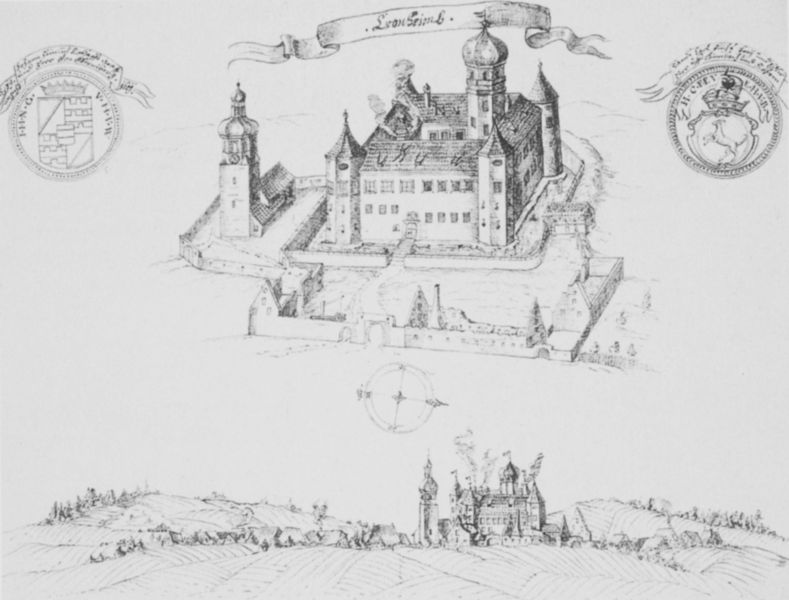
Titel: Schloss Cronheim
Standort: Gunzenhausen (EU - D - Bayern)
Schlagwörter: weiß, schwarz, zeichnung, schloss, felder, kirche, papier, ansicht, mauer, architecture, palace, steps, white, black, wall, windows, burg, türme, draufsicht, wappen, karte, field, hills, house, landscape, abbey, tower, trees, plan, scroll, grass, garden, siegel, drawing, castle, sketch, mast, city, family, dome, cathedral, walls, cupola, gate, mansion, art, map, pencil, coat of arms, crest, coin, shield, fields, stamp, rich, turret, towers, compass, banner, tomb, moat, emblem, estate, gates, geißbock, bird's eye view, views, chateau, direction, grounds, mission, compas, leon, grassy, plot, mpat, chetau, cheatau, gatte, caot of arms